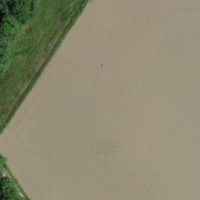
EUNIS habitat code: 52
Species observed at this site:
Allium ursinum
Acer campestre